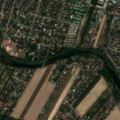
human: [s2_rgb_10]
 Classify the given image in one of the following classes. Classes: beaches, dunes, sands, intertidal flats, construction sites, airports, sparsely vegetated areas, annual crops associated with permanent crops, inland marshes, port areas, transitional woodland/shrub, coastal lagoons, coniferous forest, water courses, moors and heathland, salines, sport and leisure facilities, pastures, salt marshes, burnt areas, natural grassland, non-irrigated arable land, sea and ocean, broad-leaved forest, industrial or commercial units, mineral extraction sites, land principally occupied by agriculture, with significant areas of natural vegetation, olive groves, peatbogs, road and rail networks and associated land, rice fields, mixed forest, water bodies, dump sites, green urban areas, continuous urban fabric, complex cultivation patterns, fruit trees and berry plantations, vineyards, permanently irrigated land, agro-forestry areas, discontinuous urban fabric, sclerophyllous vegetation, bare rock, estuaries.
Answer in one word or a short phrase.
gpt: continuous urban fabric, discontinuous urban fabric, non-irrigated arable land